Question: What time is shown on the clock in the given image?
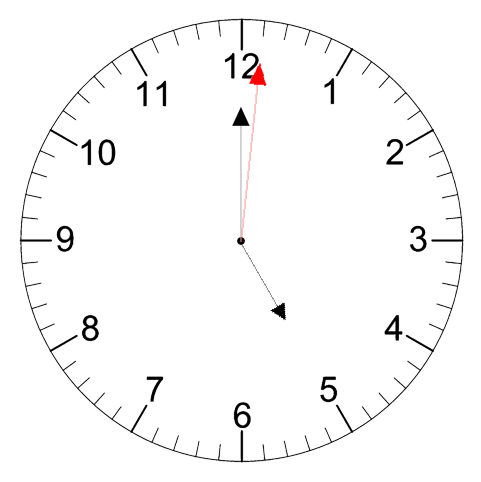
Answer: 05:00:01